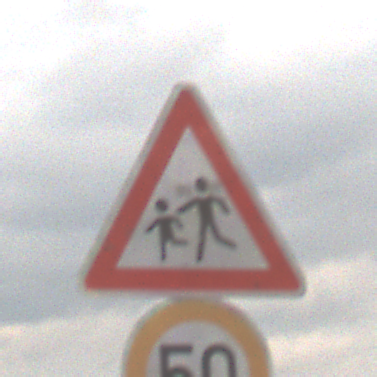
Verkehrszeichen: KinderRechts
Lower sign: Geschwindigkeit50
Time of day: MorningAfternoon
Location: Outdoor (Nature)
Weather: Overcast
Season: NotSpecified
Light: Natural